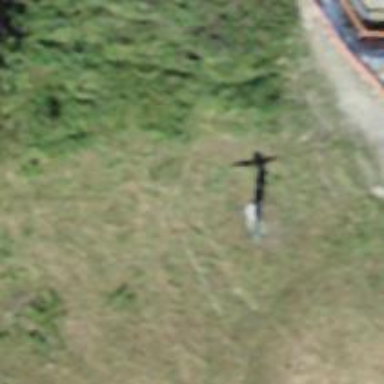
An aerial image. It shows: Pylon used for aerialway.